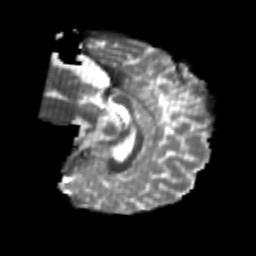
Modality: T2w
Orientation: sagittal
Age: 21
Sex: male
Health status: healthy
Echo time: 0.074 s